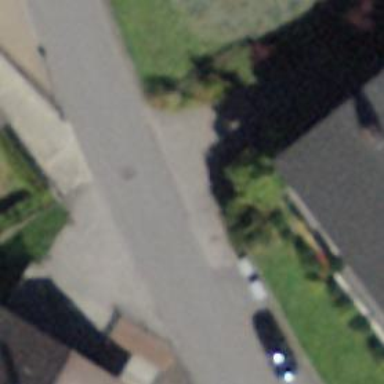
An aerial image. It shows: Asphalt road in residential area.